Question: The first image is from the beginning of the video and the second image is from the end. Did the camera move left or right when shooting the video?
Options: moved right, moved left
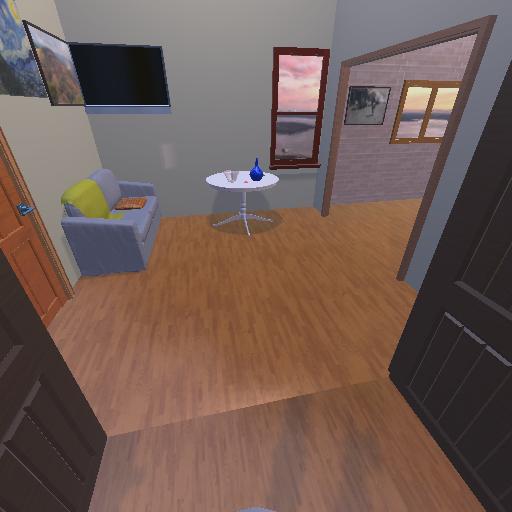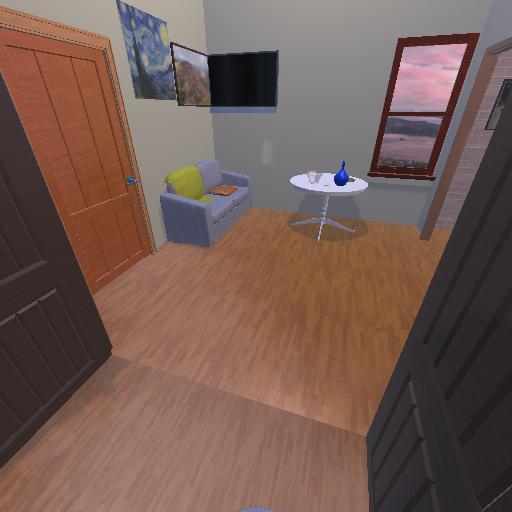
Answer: moved right